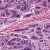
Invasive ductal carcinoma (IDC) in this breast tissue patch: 0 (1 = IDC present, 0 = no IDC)